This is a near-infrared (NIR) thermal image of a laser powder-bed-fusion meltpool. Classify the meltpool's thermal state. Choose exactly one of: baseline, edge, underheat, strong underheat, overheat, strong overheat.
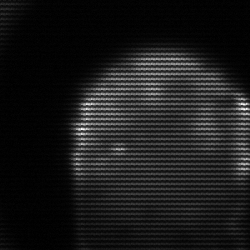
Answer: edge